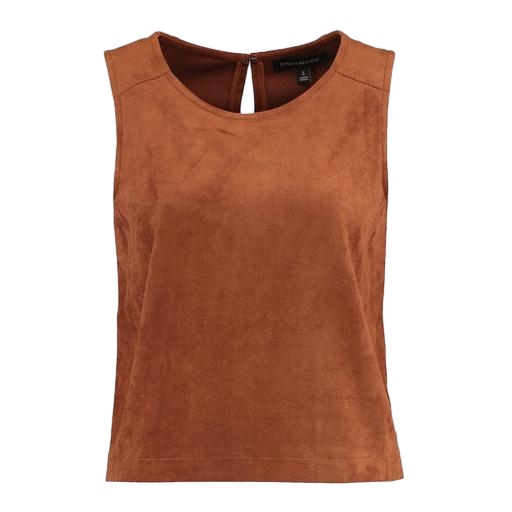
brown olivia tank, multicolor vero moda rust high neck blouse, tank top, white background